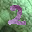
Label: 2